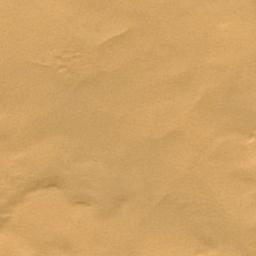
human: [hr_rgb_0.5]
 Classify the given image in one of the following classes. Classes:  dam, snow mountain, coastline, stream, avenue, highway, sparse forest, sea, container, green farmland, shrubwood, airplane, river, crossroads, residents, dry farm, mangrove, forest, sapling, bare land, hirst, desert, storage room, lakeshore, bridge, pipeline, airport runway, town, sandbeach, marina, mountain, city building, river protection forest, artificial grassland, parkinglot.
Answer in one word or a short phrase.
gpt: desert